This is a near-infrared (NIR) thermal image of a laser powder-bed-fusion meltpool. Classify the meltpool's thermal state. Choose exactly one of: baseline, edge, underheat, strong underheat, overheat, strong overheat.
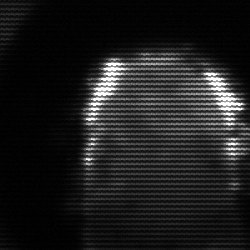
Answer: baseline